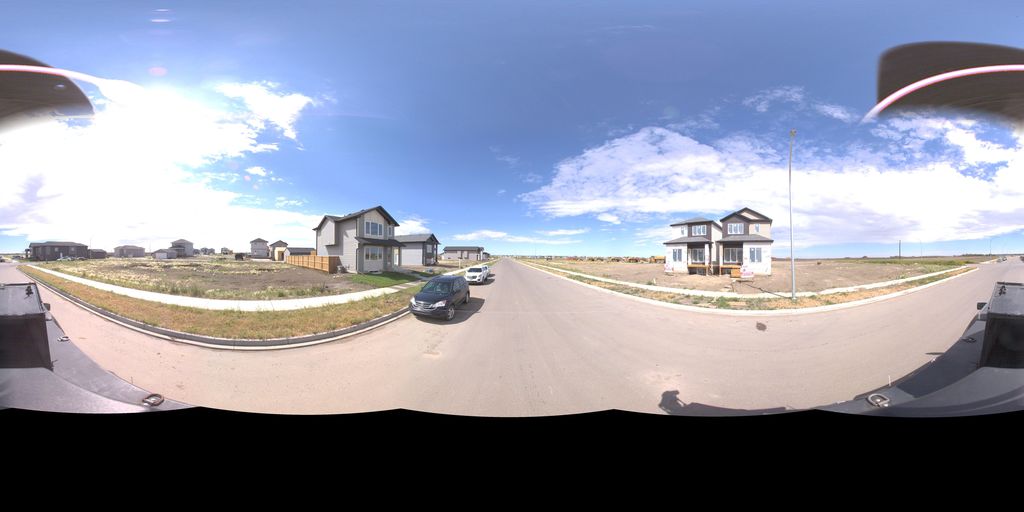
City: saskatoon